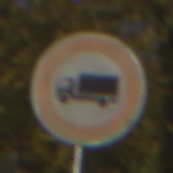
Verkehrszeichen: VerbotFuerKraftfahrzeugeUeberDreiKommaFuenfTonnen
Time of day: SunriseSunset
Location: Outdoor (Urban)
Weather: PartlyCloudy
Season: Autumn
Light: Natural